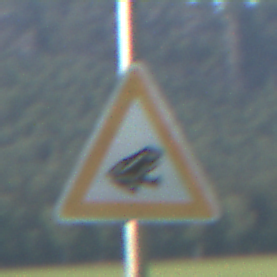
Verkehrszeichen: AmphibienwanderungLinks
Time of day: SunriseSunset
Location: Outdoor (Nature)
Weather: PartlyCloudy
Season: NotSpecified
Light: Natural